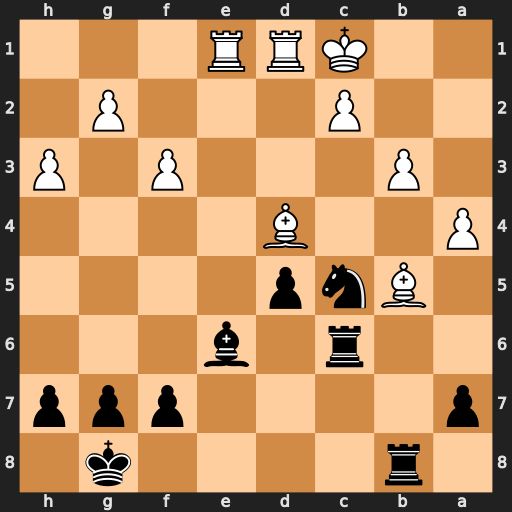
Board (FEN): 1r4k1/p4ppp/2r1b3/1Bnp4/P2B4/1P3P1P/2P3P1/2KRR3
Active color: b
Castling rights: -
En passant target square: -
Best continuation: Nxb3+ Kb1 Nxd4 Rxd4 a6